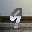
Label: 9